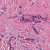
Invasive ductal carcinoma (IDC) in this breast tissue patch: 1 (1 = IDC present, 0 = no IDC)